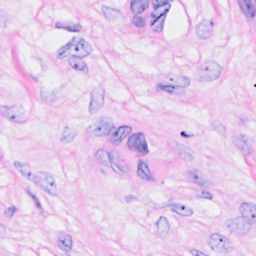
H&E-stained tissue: Breast